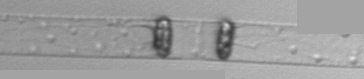
Label: Dactyliosolen_blavyanus